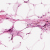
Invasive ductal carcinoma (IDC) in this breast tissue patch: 0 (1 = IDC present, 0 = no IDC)